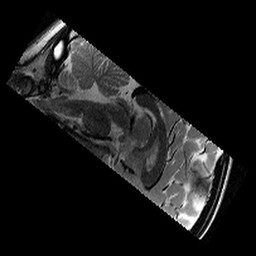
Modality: T2w
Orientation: sagittal
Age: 10
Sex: male
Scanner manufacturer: siemens
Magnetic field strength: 3 T
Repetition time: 9.23 s
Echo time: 0.067 s